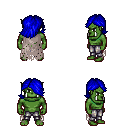
a pixel art fantasy rpg character, male body template, orc, green skin, gray tattered cape, metal pants, blue swoop hairstyle, four views (front, back, left, right), 2x2 character sprite sheet, small pixel art, hard edges, no anti-aliasing